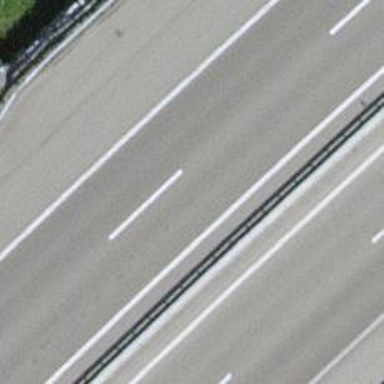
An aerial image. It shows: Asphalt motorway.